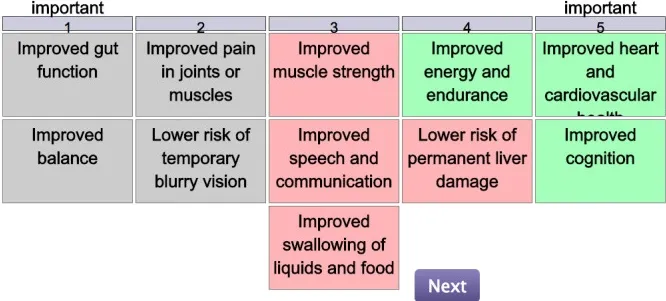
Q-methodology - sorting grid example.
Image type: chart (chart)